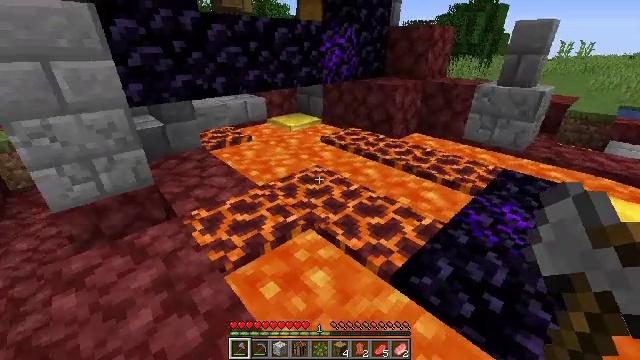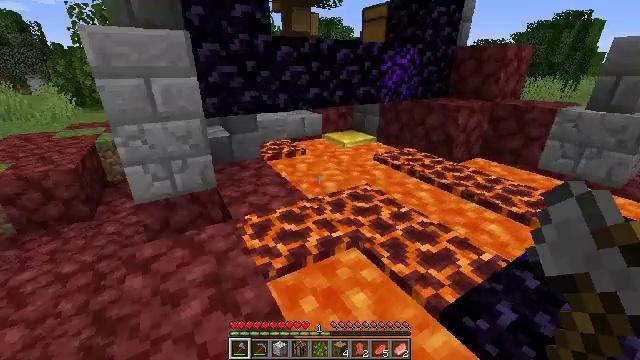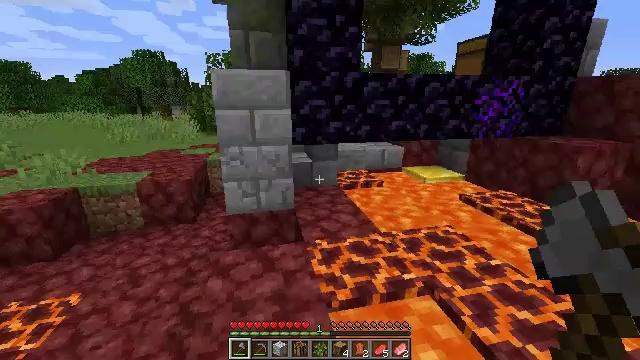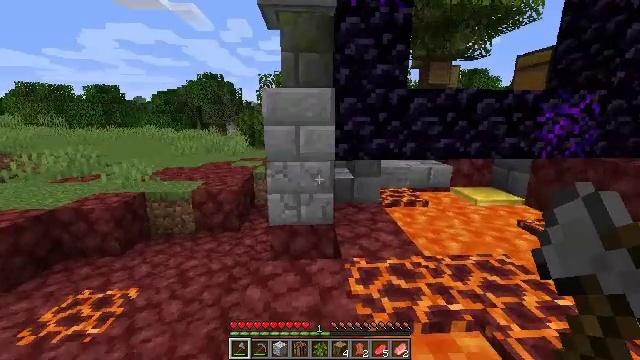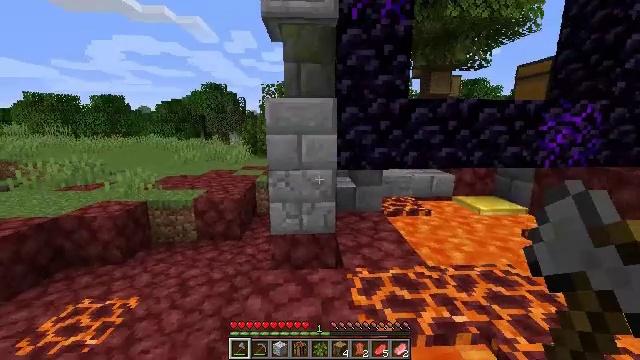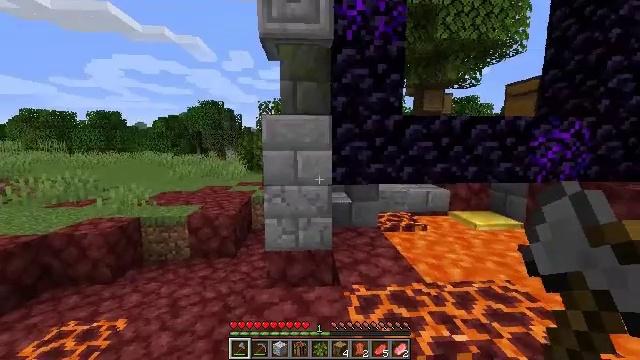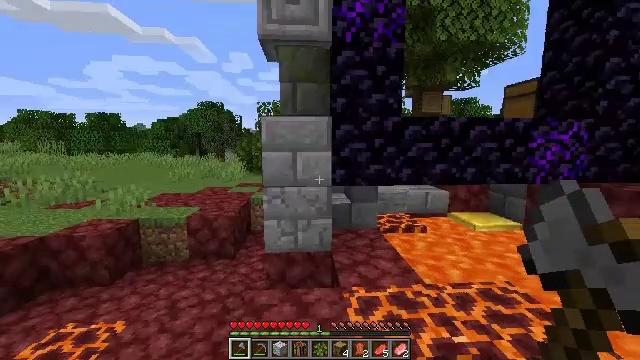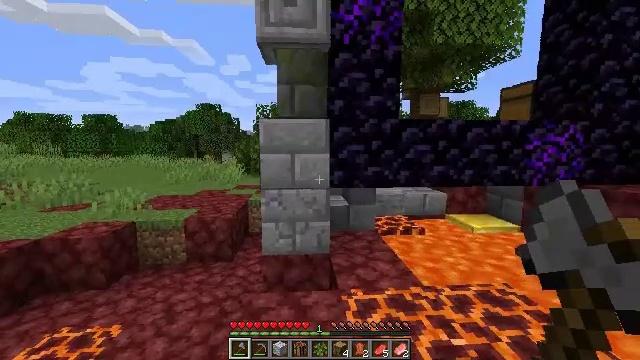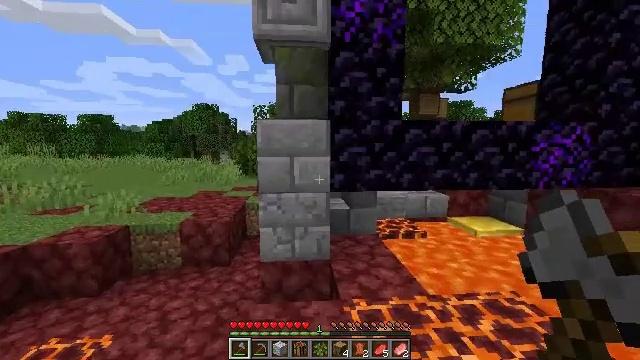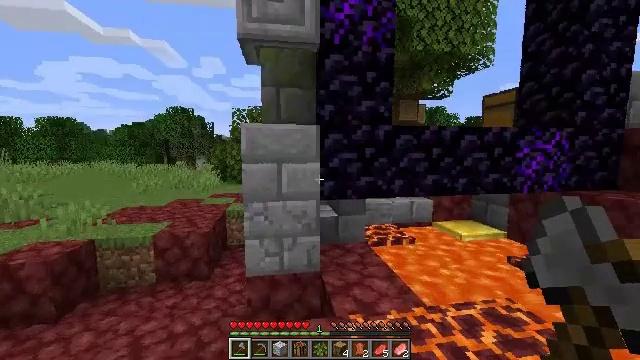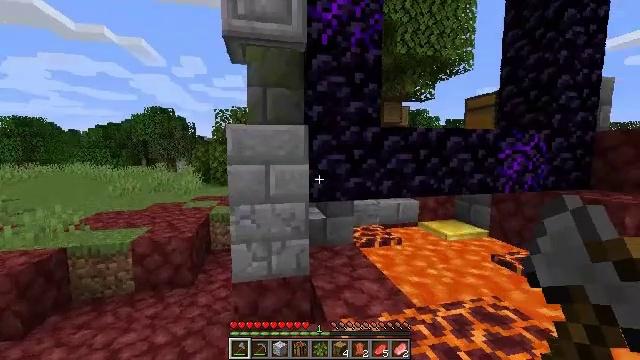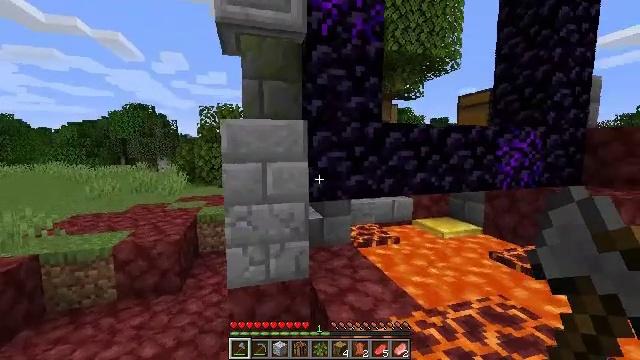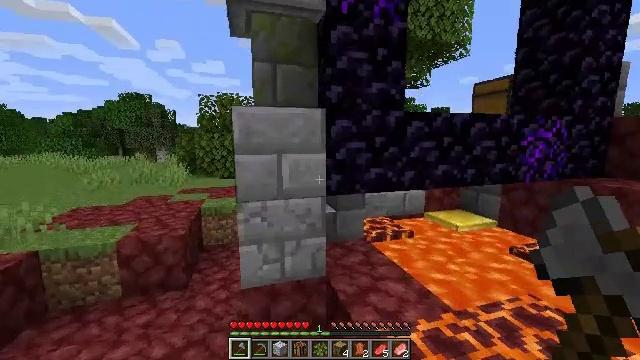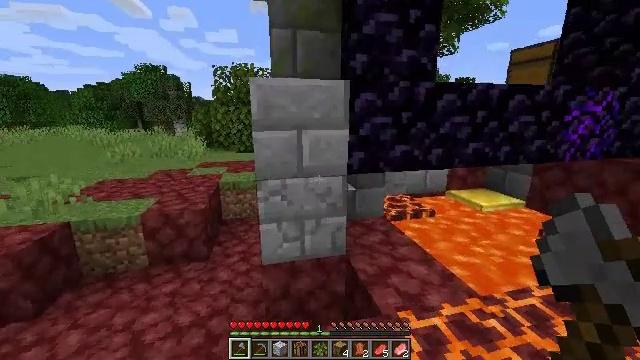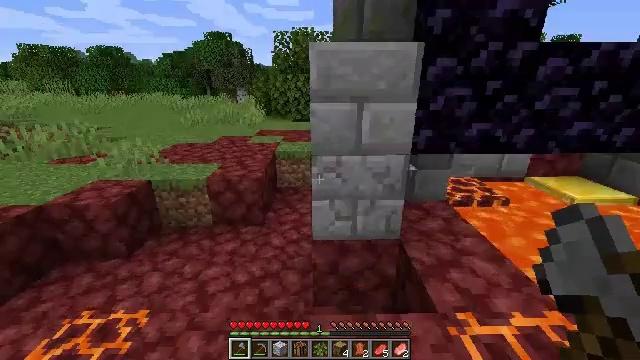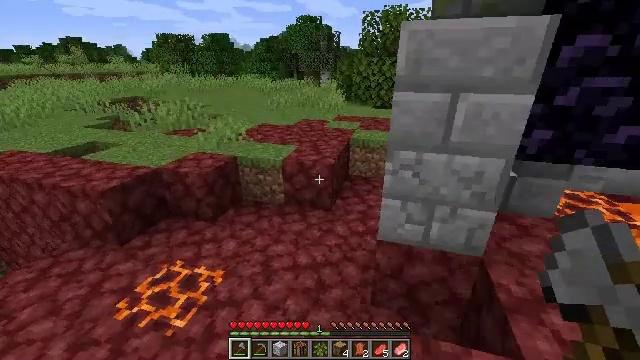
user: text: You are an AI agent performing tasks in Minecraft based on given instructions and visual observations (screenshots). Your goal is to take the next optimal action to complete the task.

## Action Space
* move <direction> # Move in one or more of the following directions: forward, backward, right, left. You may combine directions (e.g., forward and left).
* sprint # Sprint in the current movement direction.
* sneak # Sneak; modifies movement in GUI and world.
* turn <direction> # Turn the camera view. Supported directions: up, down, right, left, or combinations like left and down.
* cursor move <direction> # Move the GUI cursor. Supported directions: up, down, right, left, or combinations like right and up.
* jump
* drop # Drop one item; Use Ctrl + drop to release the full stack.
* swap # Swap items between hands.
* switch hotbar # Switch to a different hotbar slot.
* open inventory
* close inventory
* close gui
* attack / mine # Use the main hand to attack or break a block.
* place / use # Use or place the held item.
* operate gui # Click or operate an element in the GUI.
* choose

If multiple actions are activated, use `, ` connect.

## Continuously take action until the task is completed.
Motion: motion action
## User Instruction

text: Chop down the oak log.
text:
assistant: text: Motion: turn left and up
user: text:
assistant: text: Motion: turn left and up
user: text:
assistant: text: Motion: turn left and up
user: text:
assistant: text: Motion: turn up
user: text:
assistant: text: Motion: turn up
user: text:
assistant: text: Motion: no_op
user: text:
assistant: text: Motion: move forward
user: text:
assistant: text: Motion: move forward and move left
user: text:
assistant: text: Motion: move forward and move left, turn right and up
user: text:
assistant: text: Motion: move forward and move left, turn right
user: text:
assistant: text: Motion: move forward and move left, turn right
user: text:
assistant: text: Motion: move forward and move left, turn down
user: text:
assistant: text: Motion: move forward, turn left and down
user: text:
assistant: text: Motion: move forward, sprint, turn left and down
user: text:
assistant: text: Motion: move forward, sprint, turn left and down
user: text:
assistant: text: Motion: move forward, sprint, turn left and up
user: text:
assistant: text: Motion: move forward, sprint, turn left, jump
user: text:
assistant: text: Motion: move forward, sprint, jump
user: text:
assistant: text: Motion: move forward, sprint, jump
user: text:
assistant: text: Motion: move forward, sprint, jump
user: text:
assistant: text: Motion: move forward, sprint, turn right, jump
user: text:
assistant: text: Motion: move forward, sprint, turn right, jump
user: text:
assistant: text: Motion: move forward, sprint, turn right and up, jump
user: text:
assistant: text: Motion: move forward, sprint, turn right and up, jump
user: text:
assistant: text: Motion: move forward, sprint, turn right, jump
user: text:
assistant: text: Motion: move forward, sprint, turn right, jump
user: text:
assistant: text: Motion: move forward, sprint, turn right and down, jump
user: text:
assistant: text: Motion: move forward and move left, sprint, turn right and down, jump
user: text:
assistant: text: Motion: move forward and move left, sprint, turn right and down, jump
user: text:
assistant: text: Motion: move forward and move left, sprint, turn right, jump